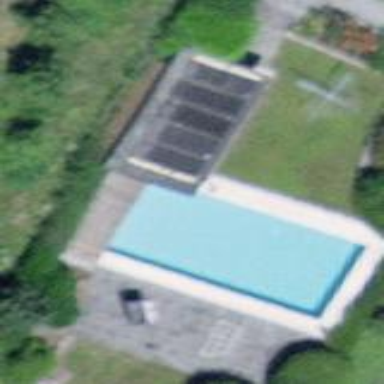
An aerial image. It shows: Swimming pool located in leisure land.